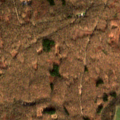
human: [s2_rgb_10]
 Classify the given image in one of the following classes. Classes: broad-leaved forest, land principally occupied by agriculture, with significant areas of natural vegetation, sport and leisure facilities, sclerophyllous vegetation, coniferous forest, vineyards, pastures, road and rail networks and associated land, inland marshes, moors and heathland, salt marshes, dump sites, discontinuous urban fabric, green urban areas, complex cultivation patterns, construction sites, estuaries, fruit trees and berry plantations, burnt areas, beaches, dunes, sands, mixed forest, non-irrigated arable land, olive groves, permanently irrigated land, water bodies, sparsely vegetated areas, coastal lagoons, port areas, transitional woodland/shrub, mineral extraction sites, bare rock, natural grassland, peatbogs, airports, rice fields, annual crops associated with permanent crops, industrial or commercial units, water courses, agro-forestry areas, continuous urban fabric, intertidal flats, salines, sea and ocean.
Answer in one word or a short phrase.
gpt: non-irrigated arable land, broad-leaved forest